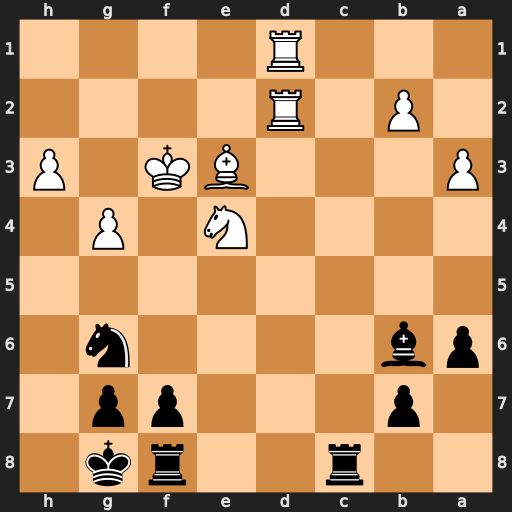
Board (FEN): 2r2rk1/1p3pp1/pb4n1/8/4N1P1/P3BK1P/1P1R4/3R4
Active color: b
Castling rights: -
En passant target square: -
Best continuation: Ne5+ Ke2 Bxe3 Kxe3 Nc4+